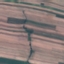
Label: AnnualCrop